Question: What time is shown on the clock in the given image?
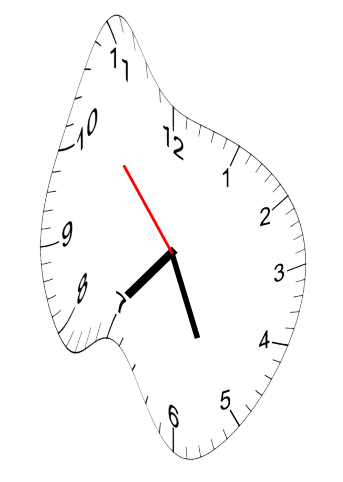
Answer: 07:25:53